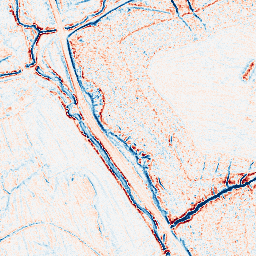
Category: edge_preserving
Decomposition family: anisotropic_diffusion
Decomposition parameters: iterations: 10
kappa: 30
gamma: 0.1
Upsampling method: sinc_blackman
Upsampling parameters: scale: 4
kernel_size: 16
Upsampling scale: 4